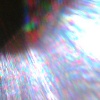
Label: sunburn